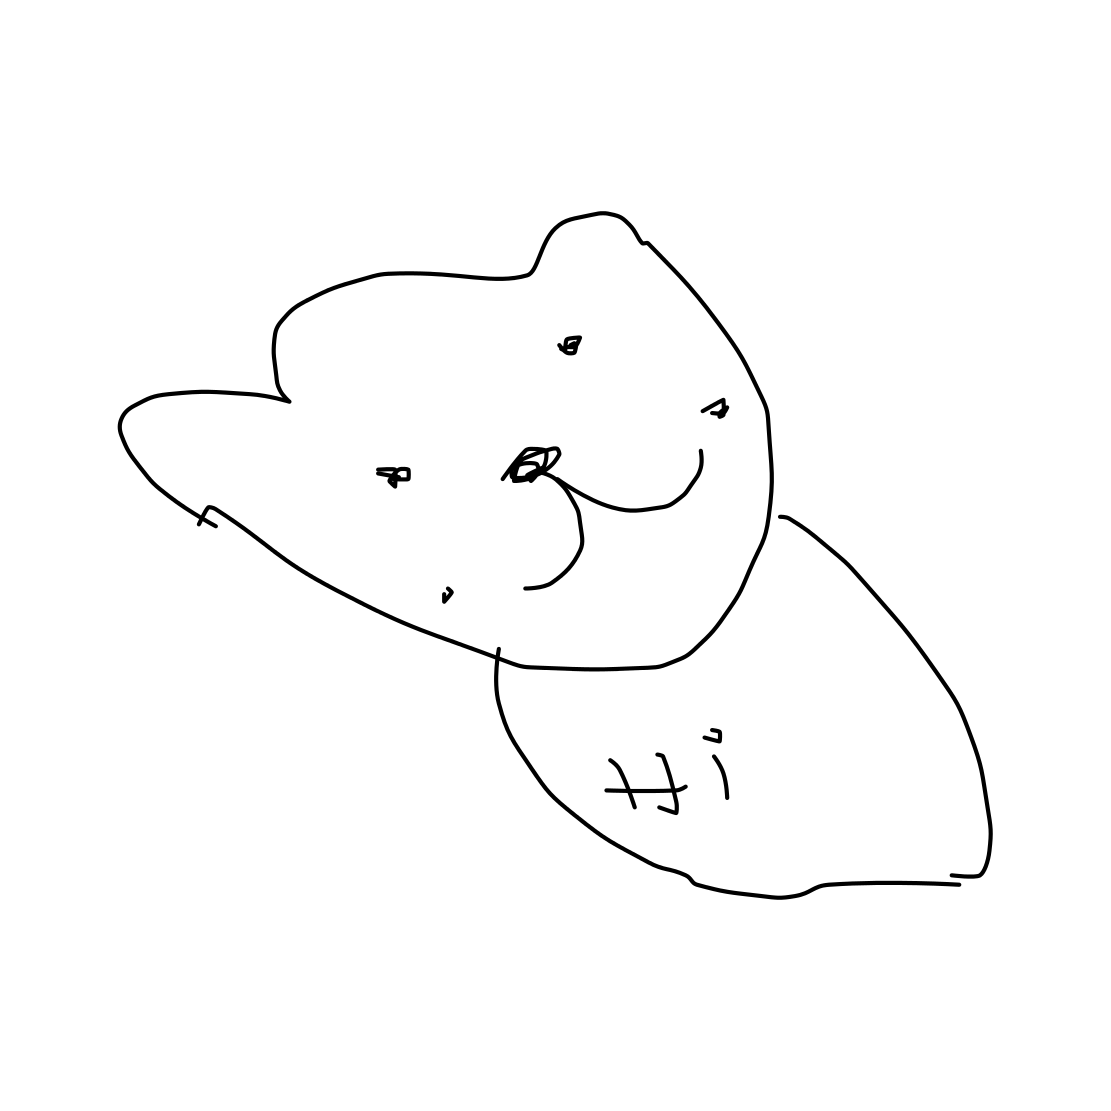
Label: bear (animal)